Aerial crown-view tile of a tropical tree (Barro Colorado Island, Panama), acquired 20240716:
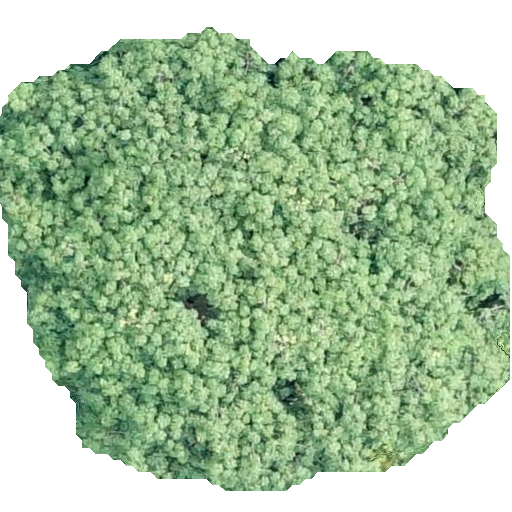
Species: Sterculia apetala
GBIF accepted scientific name: Sterculia apetala
Crown area: 297.483 m²